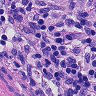
Metastatic tissue present: no